Aerial crown-view tile of a tropical tree (Barro Colorado Island, Panama), acquired 20240611:
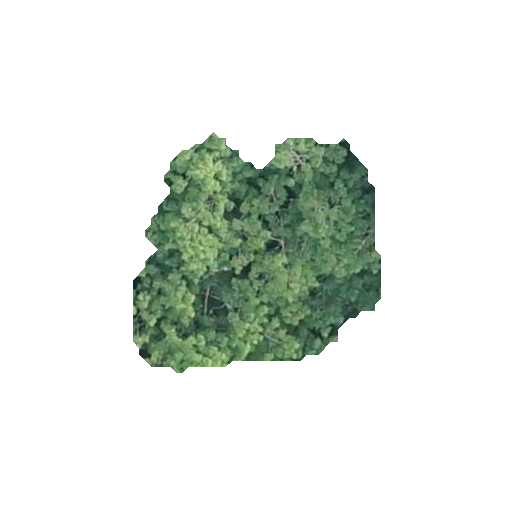
Species: Sterculia apetala
GBIF accepted scientific name: Sterculia apetala
Crown area: 71.803 m²